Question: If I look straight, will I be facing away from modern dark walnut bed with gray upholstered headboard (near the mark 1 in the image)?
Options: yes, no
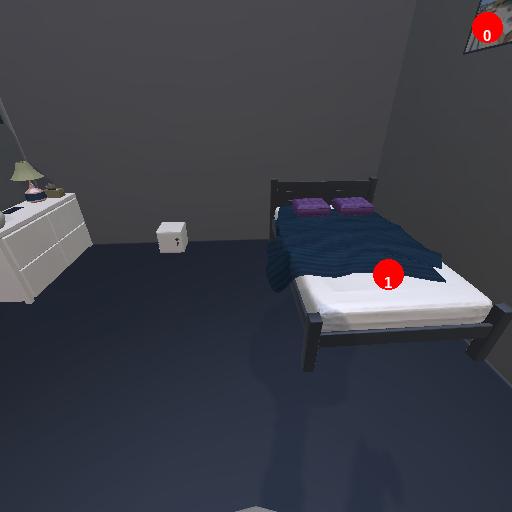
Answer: yes